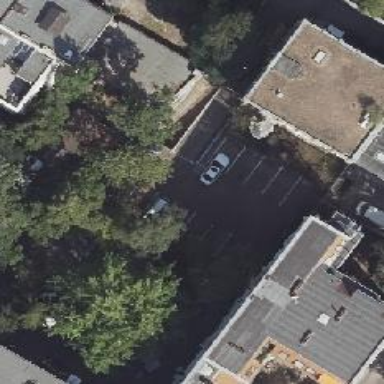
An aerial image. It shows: Parking entrance.